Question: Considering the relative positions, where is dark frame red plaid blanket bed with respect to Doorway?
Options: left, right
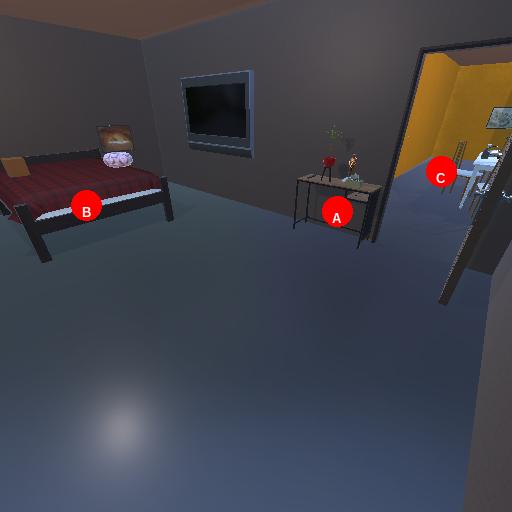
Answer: left